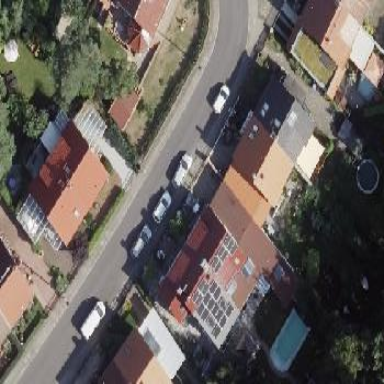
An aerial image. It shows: Semi-detached house with gabled roof.